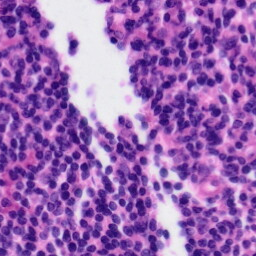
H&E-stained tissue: Tonsil